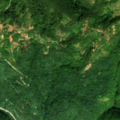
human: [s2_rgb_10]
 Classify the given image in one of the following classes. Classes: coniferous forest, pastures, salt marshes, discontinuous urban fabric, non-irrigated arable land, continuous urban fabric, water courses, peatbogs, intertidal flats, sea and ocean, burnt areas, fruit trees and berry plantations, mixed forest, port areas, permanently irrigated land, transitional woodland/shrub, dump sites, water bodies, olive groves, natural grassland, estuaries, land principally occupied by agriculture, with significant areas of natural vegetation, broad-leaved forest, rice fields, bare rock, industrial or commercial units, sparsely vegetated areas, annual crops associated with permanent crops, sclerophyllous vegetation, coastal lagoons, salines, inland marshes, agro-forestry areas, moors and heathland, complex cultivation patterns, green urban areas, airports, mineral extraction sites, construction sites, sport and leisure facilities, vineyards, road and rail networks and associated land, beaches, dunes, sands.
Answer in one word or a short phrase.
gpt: complex cultivation patterns, broad-leaved forest, transitional woodland/shrub